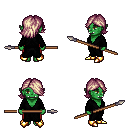
a pixel art fantasy rpg character, female body template, orc, green skin, gray robe, red pants, white blonde swoop hairstyle, gold boots, spear, four views (front, back, left, right), 2x2 character sprite sheet, small pixel art, hard edges, no anti-aliasing